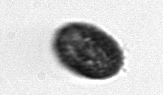
Label: Pseudochattonella_farcimen